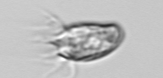
Label: Paratontonia_gracillima